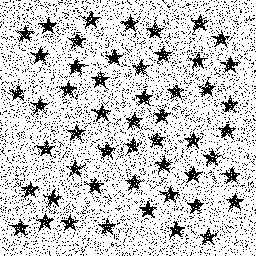
Squares: 0
Triangles: 0
Stars: 52
Total shapes: 52